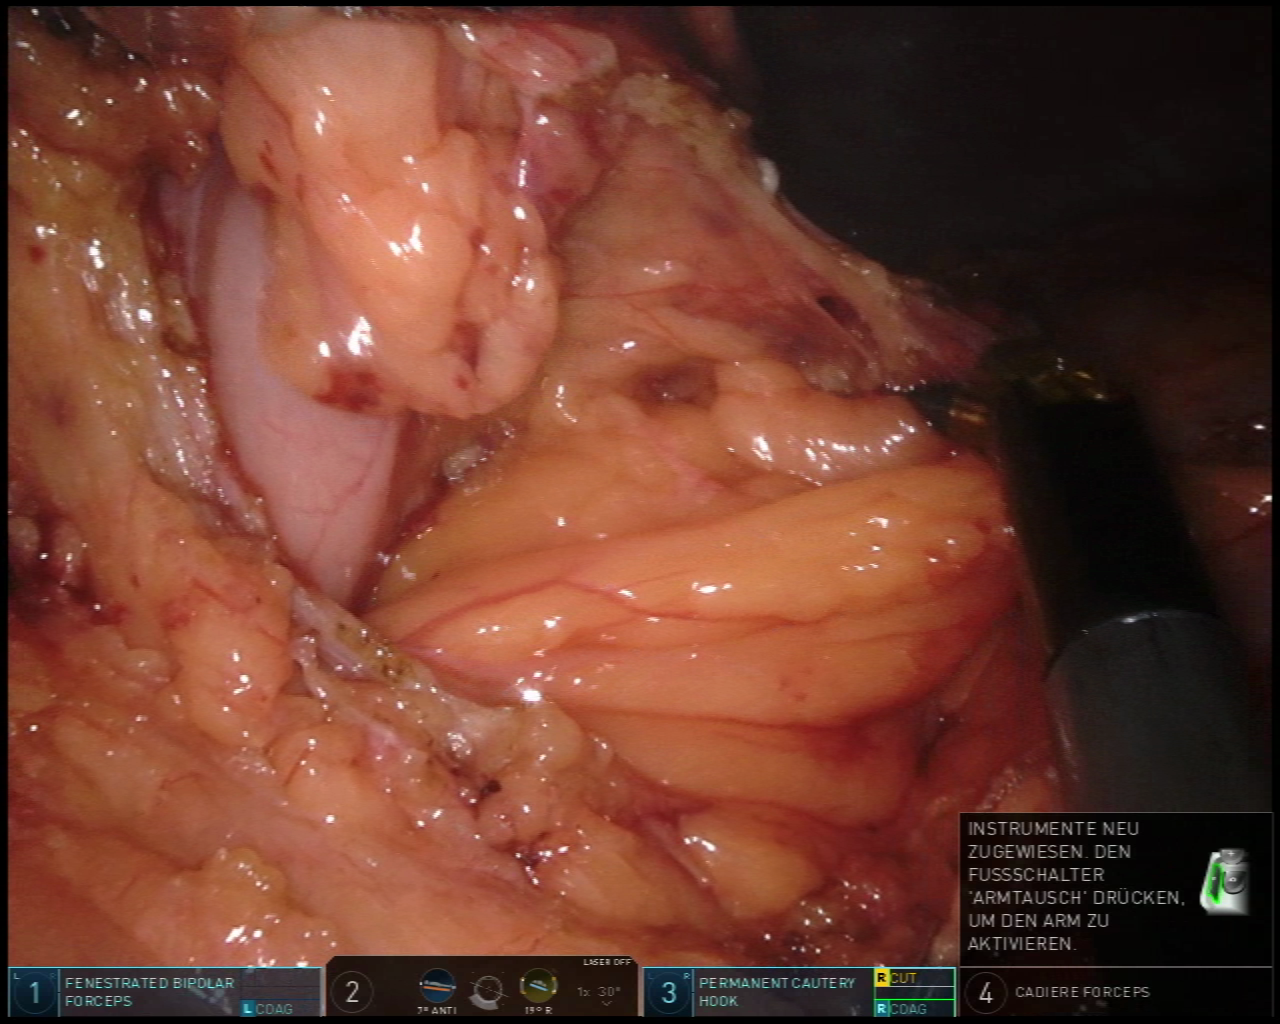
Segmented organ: stomach
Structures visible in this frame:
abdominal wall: yes
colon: no
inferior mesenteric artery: no
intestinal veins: no
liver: no
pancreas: no
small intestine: no
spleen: no
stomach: yes
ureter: no
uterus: no
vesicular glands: no